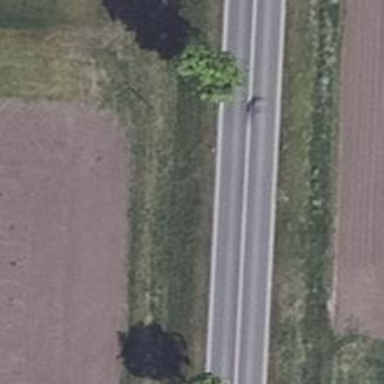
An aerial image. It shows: Deciduous tree with broadleaved leaves.